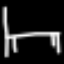
Label: chair